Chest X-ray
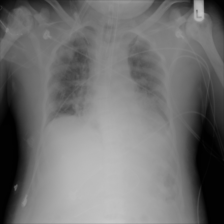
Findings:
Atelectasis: negative
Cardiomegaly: negative
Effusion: negative
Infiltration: negative
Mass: negative
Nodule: negative
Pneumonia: negative
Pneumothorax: negative
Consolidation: negative
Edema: negative
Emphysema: negative
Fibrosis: negative
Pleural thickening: negative
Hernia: negative